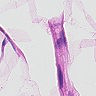
Metastatic tissue present: no